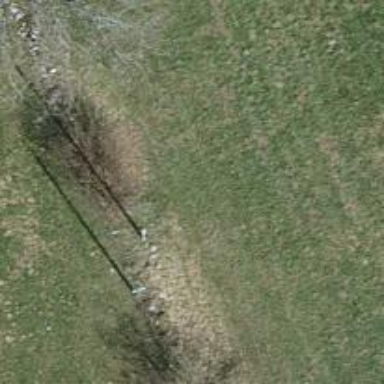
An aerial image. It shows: Power pole.